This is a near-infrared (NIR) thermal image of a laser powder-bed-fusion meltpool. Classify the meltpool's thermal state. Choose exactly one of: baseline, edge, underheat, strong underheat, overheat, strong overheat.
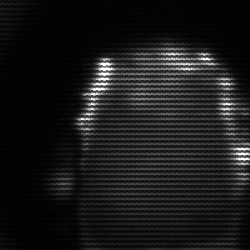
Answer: baseline